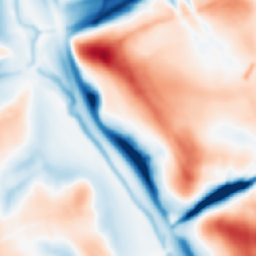
Category: multiscale
Decomposition family: dog
Decomposition parameters: sigma_low: 2
sigma_high: 20
Upsampling method: nearest
Upsampling parameters: scale: 4
Upsampling scale: 4